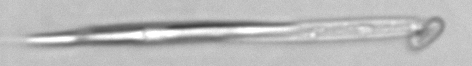
Label: Pseudo-nitzschia